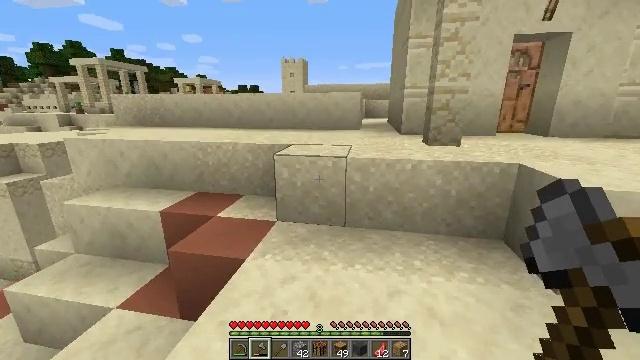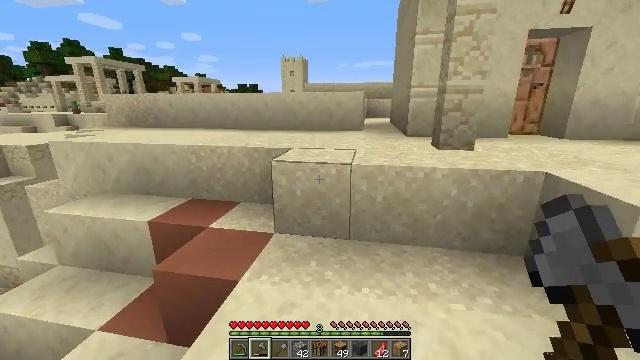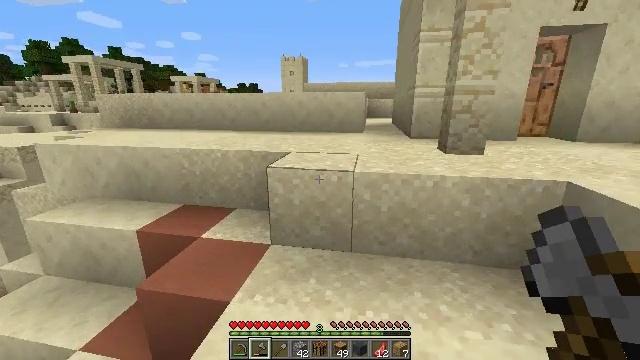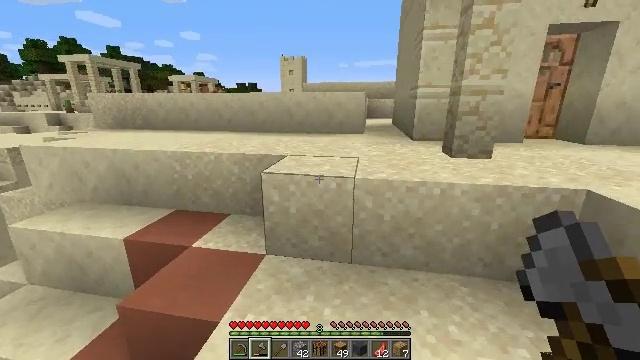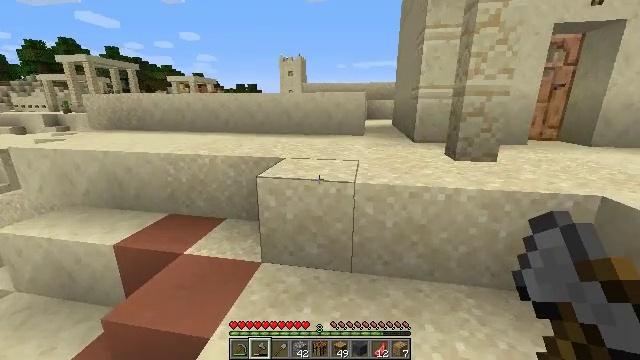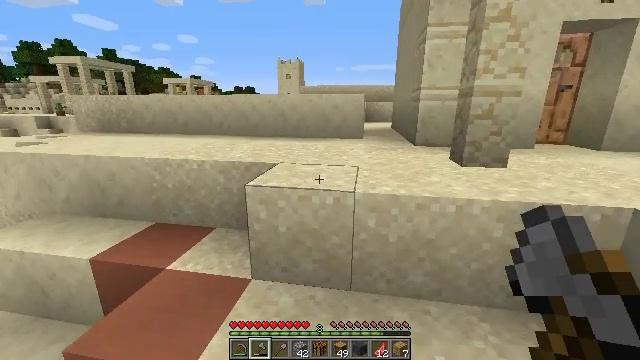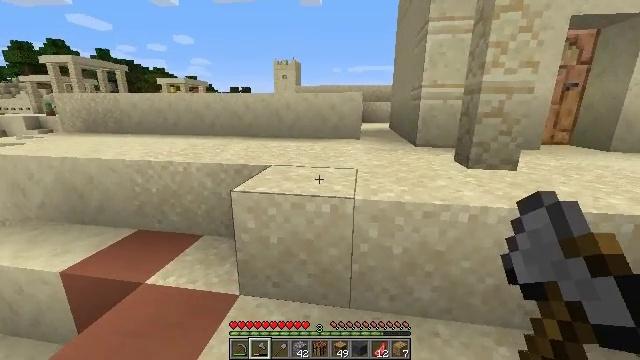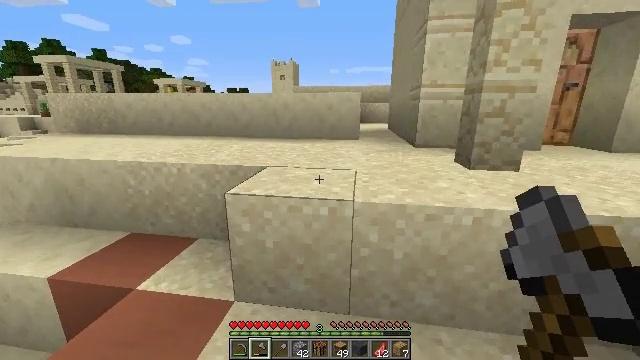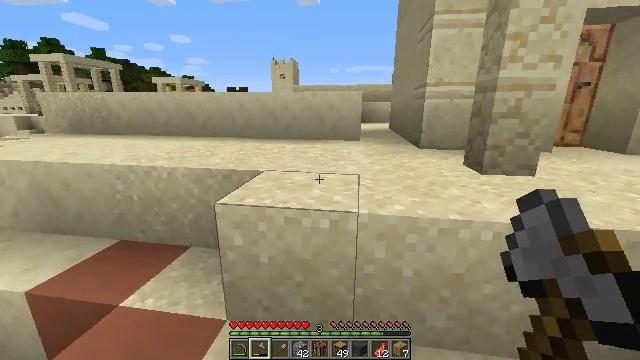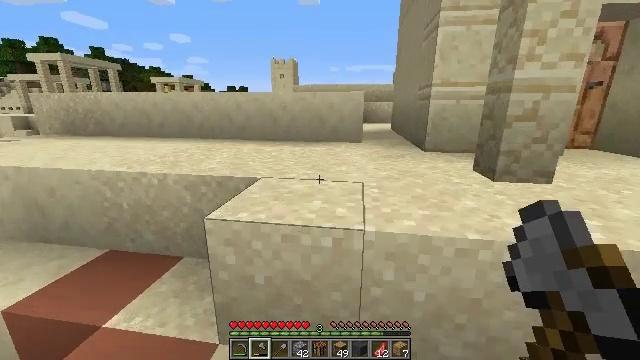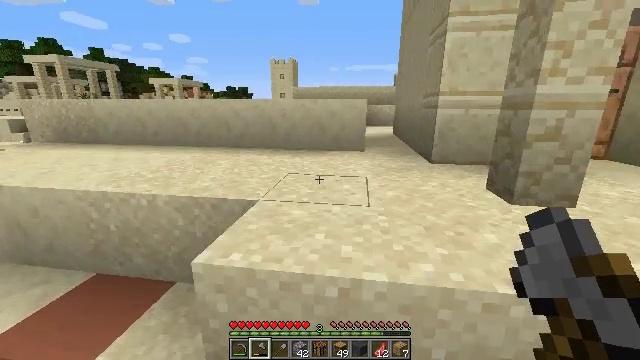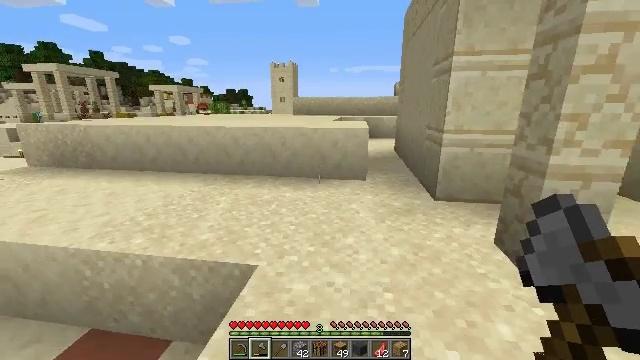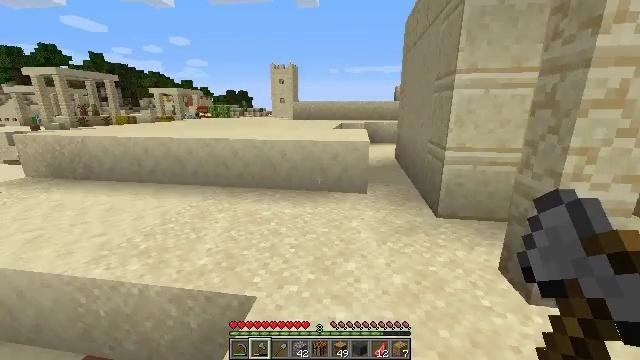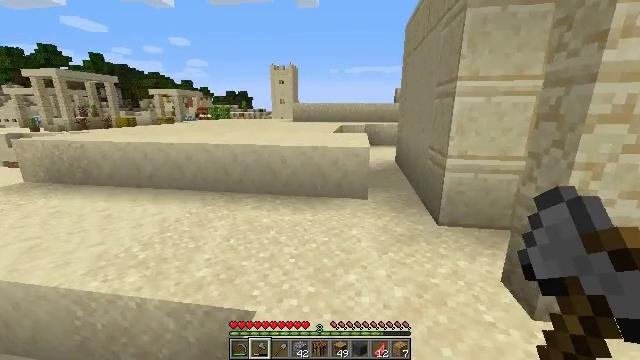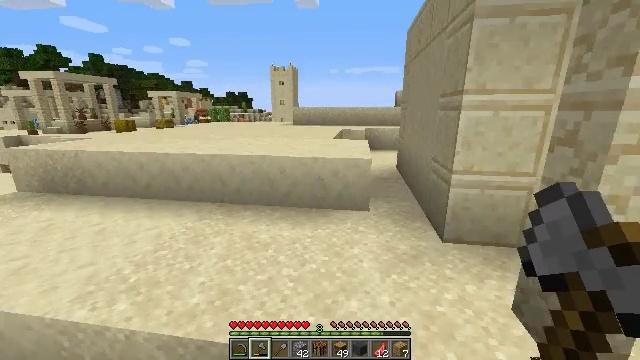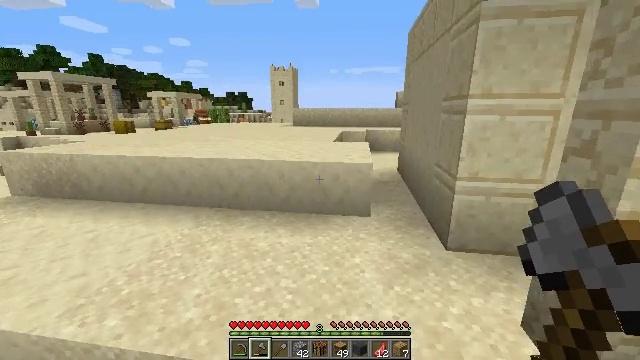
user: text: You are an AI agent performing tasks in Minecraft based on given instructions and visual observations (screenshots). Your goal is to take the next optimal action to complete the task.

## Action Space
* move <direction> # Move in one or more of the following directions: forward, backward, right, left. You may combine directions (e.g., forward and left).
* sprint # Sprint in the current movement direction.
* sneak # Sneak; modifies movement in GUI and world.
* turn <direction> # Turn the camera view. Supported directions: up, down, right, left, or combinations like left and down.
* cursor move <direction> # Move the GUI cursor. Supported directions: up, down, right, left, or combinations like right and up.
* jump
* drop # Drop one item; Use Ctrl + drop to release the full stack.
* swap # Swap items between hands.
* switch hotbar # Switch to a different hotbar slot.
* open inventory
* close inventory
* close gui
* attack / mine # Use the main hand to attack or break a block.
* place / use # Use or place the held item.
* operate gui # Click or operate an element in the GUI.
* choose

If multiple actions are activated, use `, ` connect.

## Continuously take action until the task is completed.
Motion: motion action
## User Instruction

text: Combat the rabbit.
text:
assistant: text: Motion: move forward
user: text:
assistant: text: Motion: move forward
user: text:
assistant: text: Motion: move forward
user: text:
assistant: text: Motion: move forward
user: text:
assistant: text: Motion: move forward
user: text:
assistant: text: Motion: move forward
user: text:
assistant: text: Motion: move forward
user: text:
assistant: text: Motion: move forward
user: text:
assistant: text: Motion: move forward
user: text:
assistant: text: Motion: move forward, jump
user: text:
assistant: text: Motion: move forward, jump
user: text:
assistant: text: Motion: move forward, jump
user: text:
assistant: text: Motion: move forward, jump
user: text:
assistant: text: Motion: move forward, jump
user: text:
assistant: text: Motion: move forward, jump
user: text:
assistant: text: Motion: move forward
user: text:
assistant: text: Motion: move forward
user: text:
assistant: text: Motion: move forward
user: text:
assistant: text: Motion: move forward
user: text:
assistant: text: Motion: move forward
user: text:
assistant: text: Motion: move forward, turn left
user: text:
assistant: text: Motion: move forward, turn left
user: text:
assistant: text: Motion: move forward, turn left
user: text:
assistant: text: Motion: move forward, turn left
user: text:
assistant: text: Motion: move forward, turn left
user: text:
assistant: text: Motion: move forward, turn left
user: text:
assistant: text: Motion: move forward, turn left
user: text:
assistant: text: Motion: move forward
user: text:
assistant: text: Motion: move forward
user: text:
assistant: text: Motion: move forward